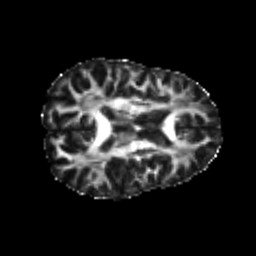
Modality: FA
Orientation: axial
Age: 23
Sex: female
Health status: healthy
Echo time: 0.074 s